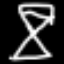
Label: hourglass